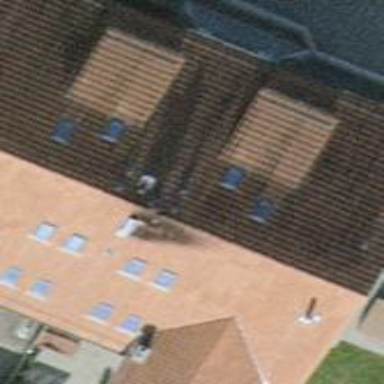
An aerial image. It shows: Gabled roof apartments building.